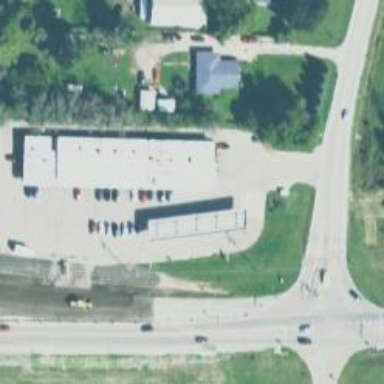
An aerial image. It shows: Convenience shop.